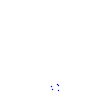
Particle: pion